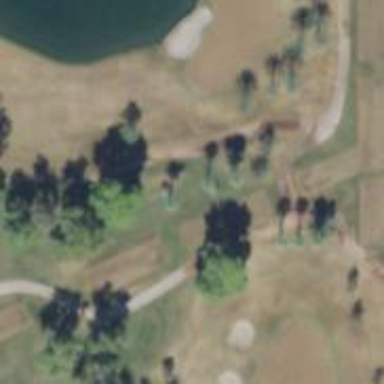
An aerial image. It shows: Footway road used also as golf cart path.